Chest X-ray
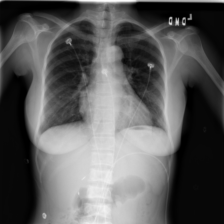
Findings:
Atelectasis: negative
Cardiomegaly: positive
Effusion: negative
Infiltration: negative
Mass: negative
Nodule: negative
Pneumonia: negative
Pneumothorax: negative
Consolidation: negative
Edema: negative
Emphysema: negative
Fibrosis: negative
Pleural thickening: negative
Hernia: negative